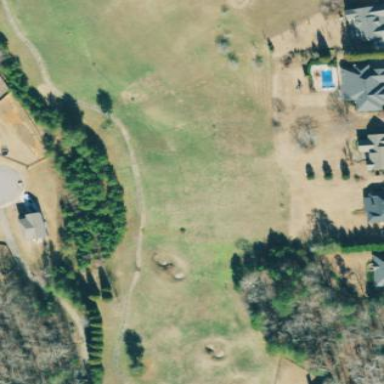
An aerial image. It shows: Grassy area designated as golf fairway.